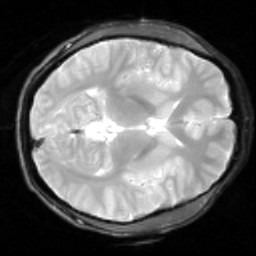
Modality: inplaneT2
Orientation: axial
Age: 20
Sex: male